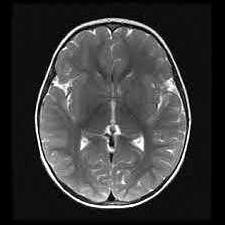
Label: notumor